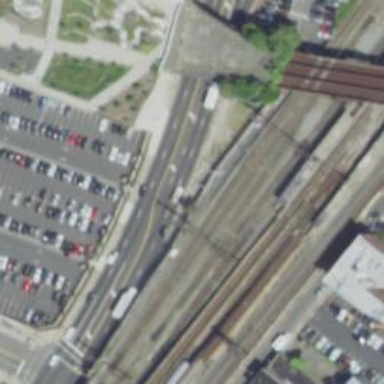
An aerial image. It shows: Rail line with electrified contact lines on embankment.